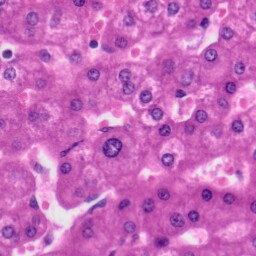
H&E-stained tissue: Liver